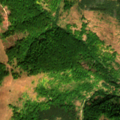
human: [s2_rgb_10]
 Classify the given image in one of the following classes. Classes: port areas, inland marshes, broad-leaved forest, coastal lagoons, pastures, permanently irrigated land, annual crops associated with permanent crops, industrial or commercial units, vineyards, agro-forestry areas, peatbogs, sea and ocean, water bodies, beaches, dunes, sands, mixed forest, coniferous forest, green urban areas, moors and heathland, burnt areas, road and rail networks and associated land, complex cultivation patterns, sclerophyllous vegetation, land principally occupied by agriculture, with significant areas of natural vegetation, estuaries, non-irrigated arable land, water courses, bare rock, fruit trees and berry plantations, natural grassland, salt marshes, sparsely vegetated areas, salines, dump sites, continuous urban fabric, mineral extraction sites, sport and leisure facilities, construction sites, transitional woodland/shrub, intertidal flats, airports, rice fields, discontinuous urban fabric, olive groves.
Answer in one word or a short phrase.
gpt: broad-leaved forest, natural grassland, transitional woodland/shrub